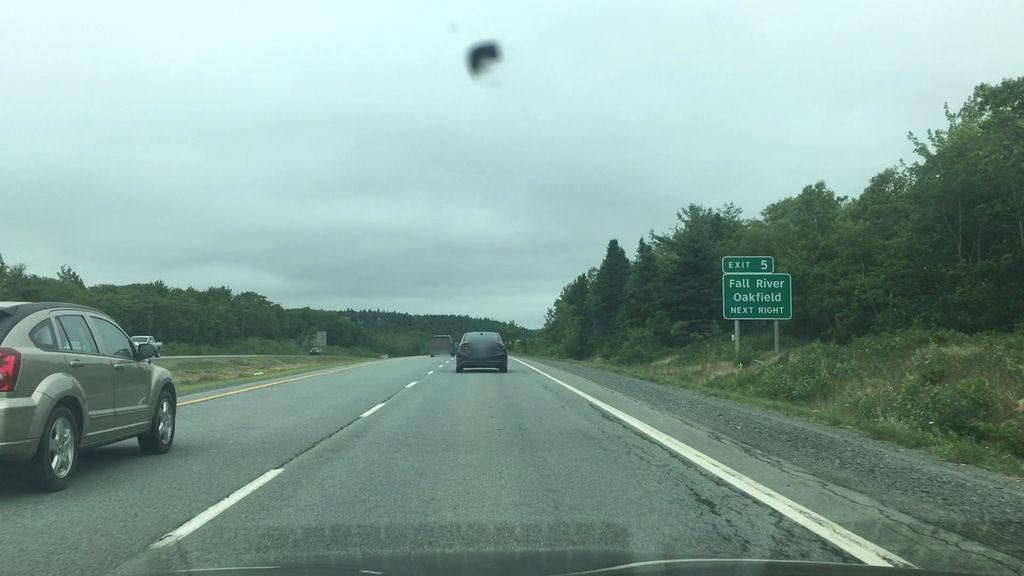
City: halifax